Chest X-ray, AP view. Patient: 23 years old, sex M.
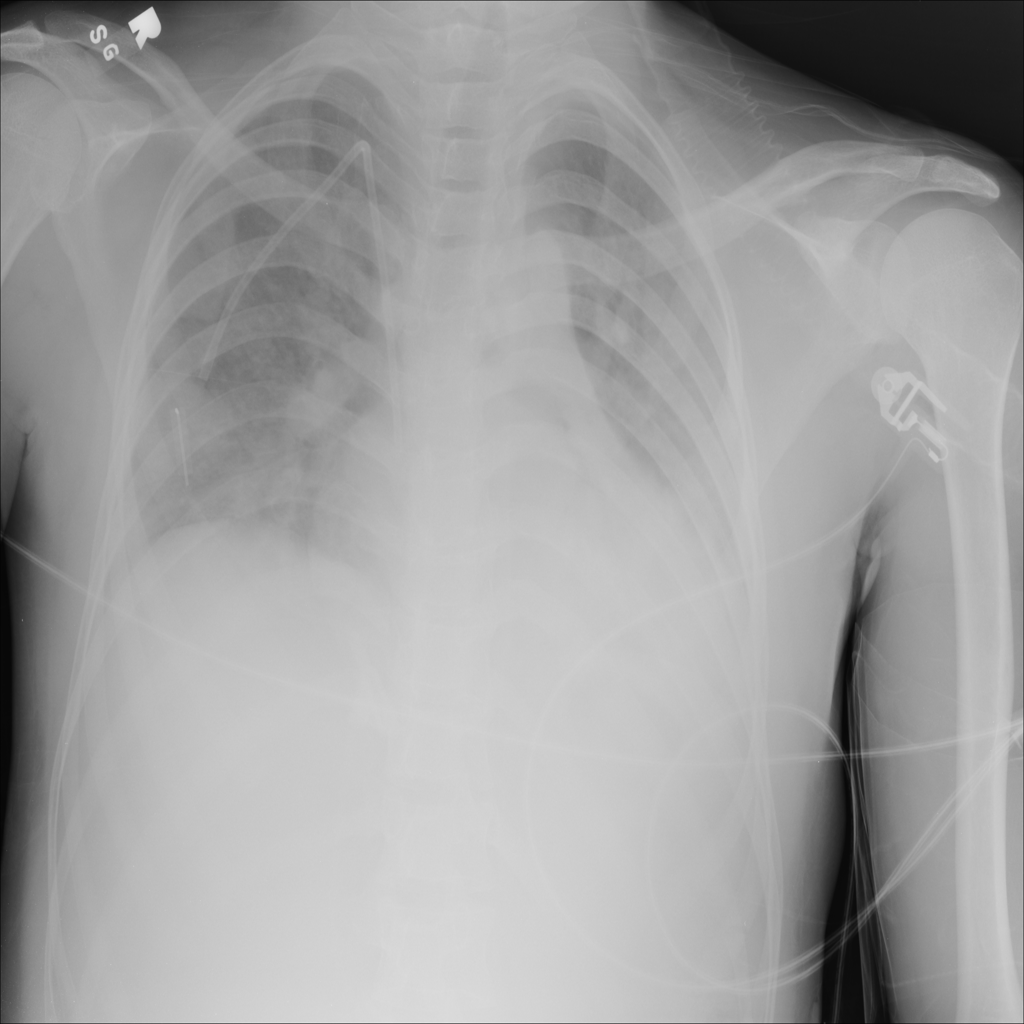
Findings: No Finding